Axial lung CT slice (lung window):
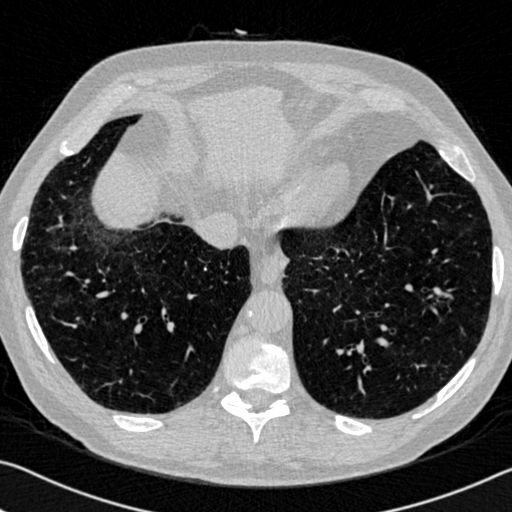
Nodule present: no